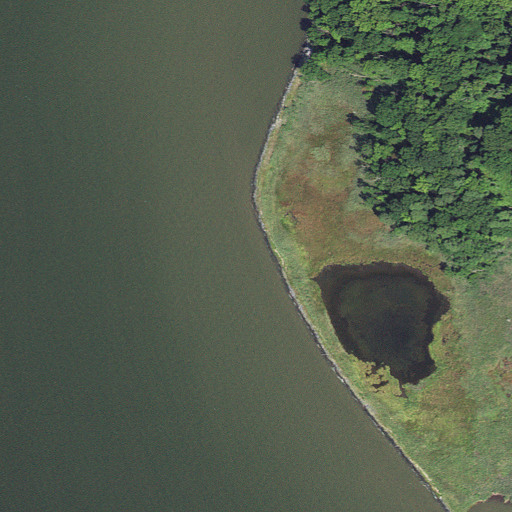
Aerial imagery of beach in Maryland named Wickes Beach containing open water, herbaceous wetlands, and woody wetlands